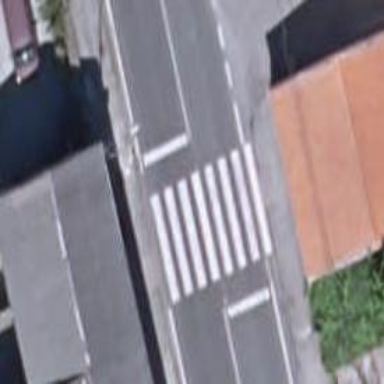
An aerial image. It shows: Uncontrolled road crossing.